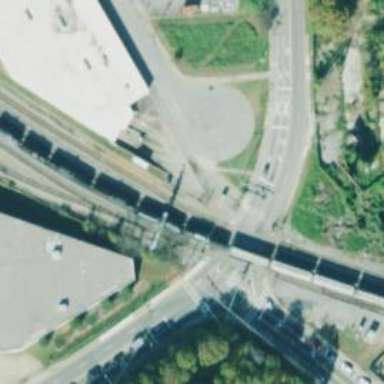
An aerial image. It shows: Level crossing with lights at the railway.